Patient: sex M, age 68
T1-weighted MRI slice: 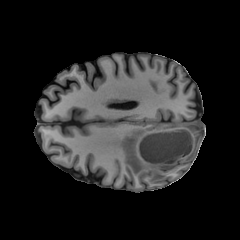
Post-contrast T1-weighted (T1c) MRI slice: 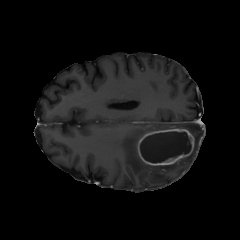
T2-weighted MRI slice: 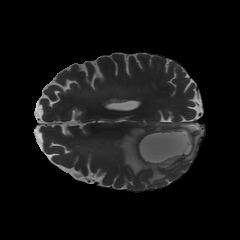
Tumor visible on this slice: yes
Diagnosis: Glioblastoma, IDH-wildtype
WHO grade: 4